Question: HI I am setting my views using autoLayouts with visual format language.
I add some constraints to my views.
Here are my codes how I set up:
'''
- (void)viewDidLoad
{
self.first = [UIView new];
self.second = [UIView new];
self.third = [UIView new];
self.fourth = [UIView new];
self.fifth = [UIView new];
self.first.translatesAutoresizingMaskIntoConstraints = NO;
self.second.translatesAutoresizingMaskIntoConstraints = NO;
self.third.translatesAutoresizingMaskIntoConstraints = NO;
self.fourth.translatesAutoresizingMaskIntoConstraints = NO;
self.fifth.translatesAutoresizingMaskIntoConstraints = NO;
[self.view addSubview:self.first];
[self.view addSubview:self.second];
[self.view addSubview:self.third];
[self.view addSubview:self.fourth];
[self.view addSubview:self.fifth];
NSDictionary *dictionary = NSDictionaryOfVariableBindings(_first, _second, _third, _fourth, _fifth);
NSArray *constraintsArray;
NSString *format;
format = @"|[_first][_second][_third][_fourth][_fifth]|";
constraintsArray = [NSLayoutConstraint constraintsWithVisualFormat:format options:NSLayoutFormatAlignAllLeft metrics:nil views:dictionary];
[self.view addConstraints:constraintsArray];
format = @"V:|[_first]|";
constraintsArray = [NSLayoutConstraint constraintsWithVisualFormat:format options:NSLayoutFormatAlignAllLeft metrics:nil views:dictionary];
[self.view addConstraints:constraintsArray];
format = @"V:|[_second]|";
constraintsArray = [NSLayoutConstraint constraintsWithVisualFormat:format options:NSLayoutFormatAlignAllLeft metrics:nil views:dictionary];
[self.view addConstraints:constraintsArray];
format = @"V:|[_third]|";
constraintsArray = [NSLayoutConstraint constraintsWithVisualFormat:format options:NSLayoutFormatAlignAllLeft metrics:nil views:dictionary];
[self.view addConstraints:constraintsArray];
format = @"V:|[_fourth]|";
constraintsArray = [NSLayoutConstraint constraintsWithVisualFormat:format options:NSLayoutFormatAlignAllLeft metrics:nil views:dictionary];
[self.view addConstraints:constraintsArray];
format = @"V:|[_fifth]|";
constraintsArray = [NSLayoutConstraint constraintsWithVisualFormat:format options:NSLayoutFormatAlignAllLeft metrics:nil views:dictionary];
[self.view addConstraints:constraintsArray];
}
'''
Here is what i want the five 'UIView's act as. They have same and there are on both size.(The first one and the last one) . That's say, they are filled within there container view, in this case, (self.view)

When I run, the app crash:
'''
Terminating app due to uncaught exception 'NSInvalidArgumentException', reason: 'Unable to parse constraint format:
Options mask required views to be aligned on a horizontal edge, which is not allowed for layout that is also horizontal.
|[_first][_second][_third][_fourth][_fifth]|
^'
'''
What I had done wrong?
Please help me. Thanks.
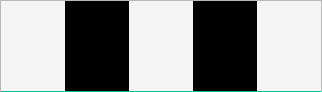
Answer: You should remove all of those references to 'NSLayoutFormatAlignAllLeft'.
Also, unrelated, but you are missing the constraint that makes them the same width. I'd replace the horizontal constraint with:
'''
format = @"H:|[_first][_second(==_first)][_third(==_first)][_fourth(==_first)][_fifth(==_first)]|";
'''